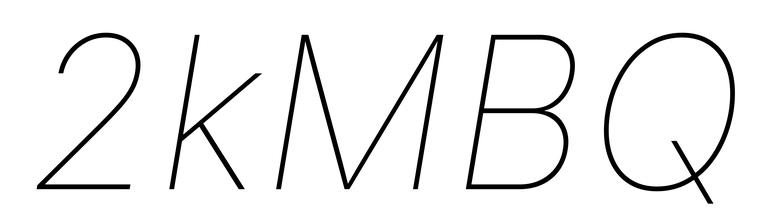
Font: Inter-Italic_Thin_Italic